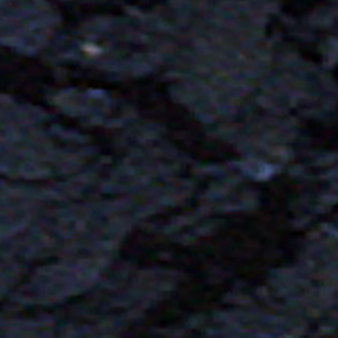
Label: other